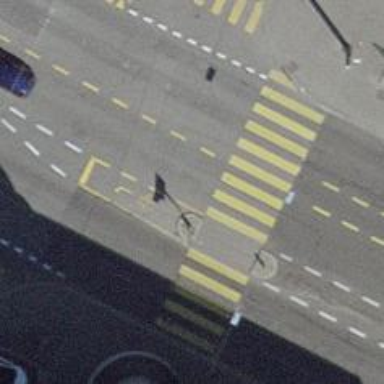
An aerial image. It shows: Footway located on traffic island.